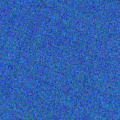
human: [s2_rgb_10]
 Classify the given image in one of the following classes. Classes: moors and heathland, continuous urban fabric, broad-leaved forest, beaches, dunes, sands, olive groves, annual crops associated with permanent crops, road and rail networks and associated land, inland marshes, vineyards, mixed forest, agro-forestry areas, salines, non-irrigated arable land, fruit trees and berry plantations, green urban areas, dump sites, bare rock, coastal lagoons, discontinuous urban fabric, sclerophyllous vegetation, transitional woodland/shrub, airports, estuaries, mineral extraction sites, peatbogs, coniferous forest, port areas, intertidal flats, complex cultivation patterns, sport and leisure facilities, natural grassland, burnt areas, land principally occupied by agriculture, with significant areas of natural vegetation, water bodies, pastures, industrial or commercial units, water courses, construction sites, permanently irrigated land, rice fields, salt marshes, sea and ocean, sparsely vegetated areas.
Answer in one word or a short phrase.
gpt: sea and ocean